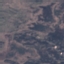
Land use / land cover class: HerbaceousVegetation